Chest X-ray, PA view. Patient: 53 years old, sex M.
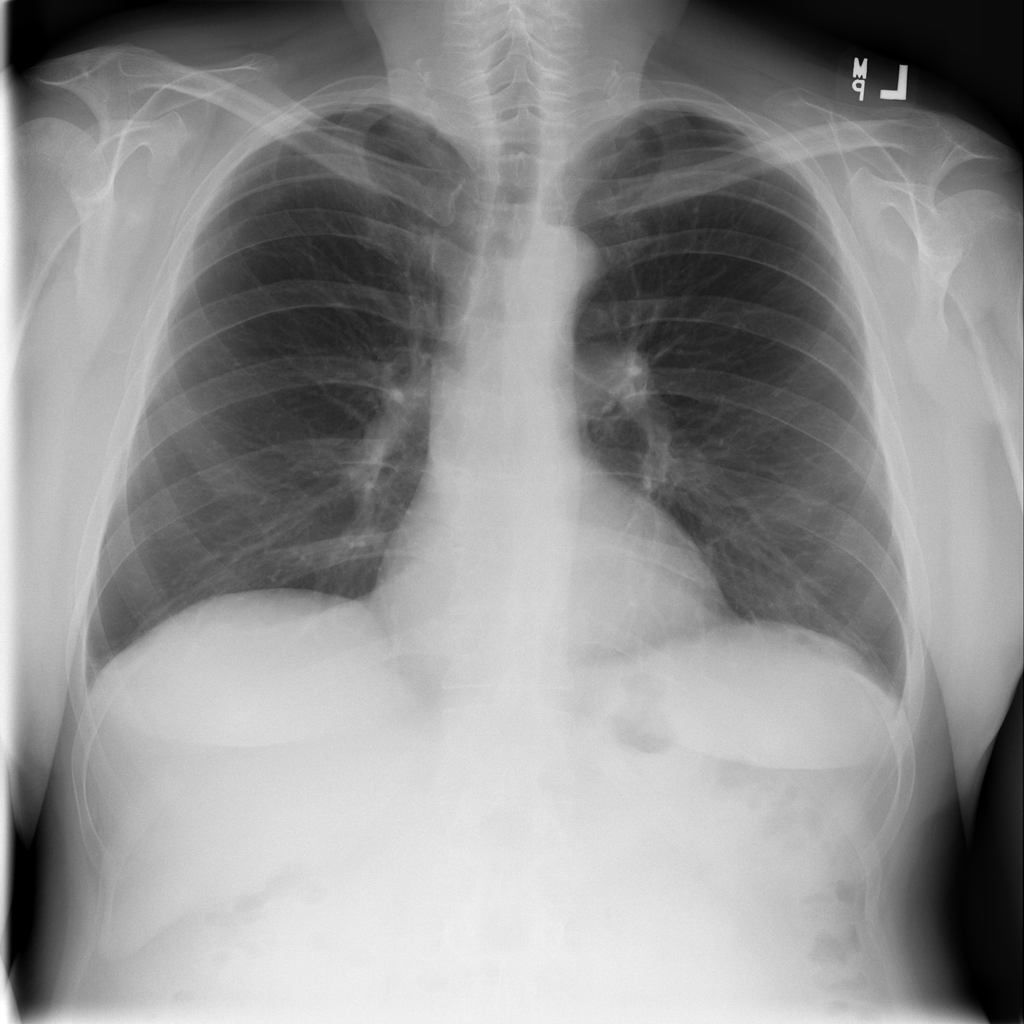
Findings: No Finding